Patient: sex M, age 47
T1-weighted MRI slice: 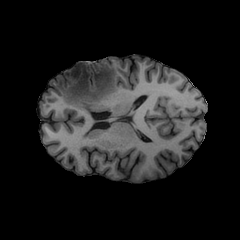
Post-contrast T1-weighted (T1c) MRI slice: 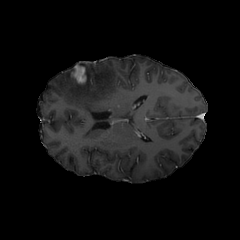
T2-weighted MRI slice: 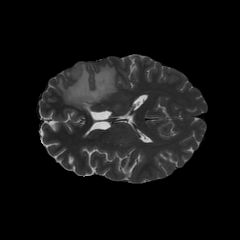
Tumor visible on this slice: yes
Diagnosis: Glioblastoma, IDH-wildtype
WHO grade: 4